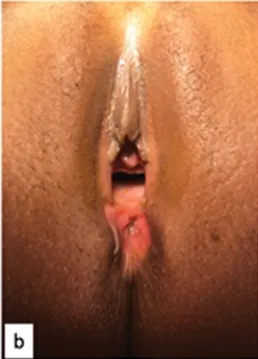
The three perineal injuries at examination under anesthesia (EUA) before the perineal repair was performed. Case 2.
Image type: medical_photograph (other_medical_photograph)